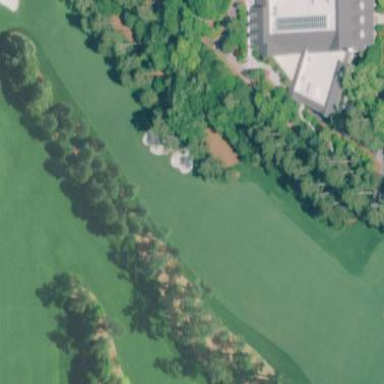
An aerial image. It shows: Golf fairway in the image.